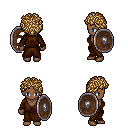
a pixel art fantasy rpg character, female body template, human, dark skin, brown robe, red pants, blonde curly afro hairstyle, shield, four views (front, back, left, right), 2x2 character sprite sheet, small pixel art, hard edges, no anti-aliasing